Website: bh-photo
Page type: customer-info-address
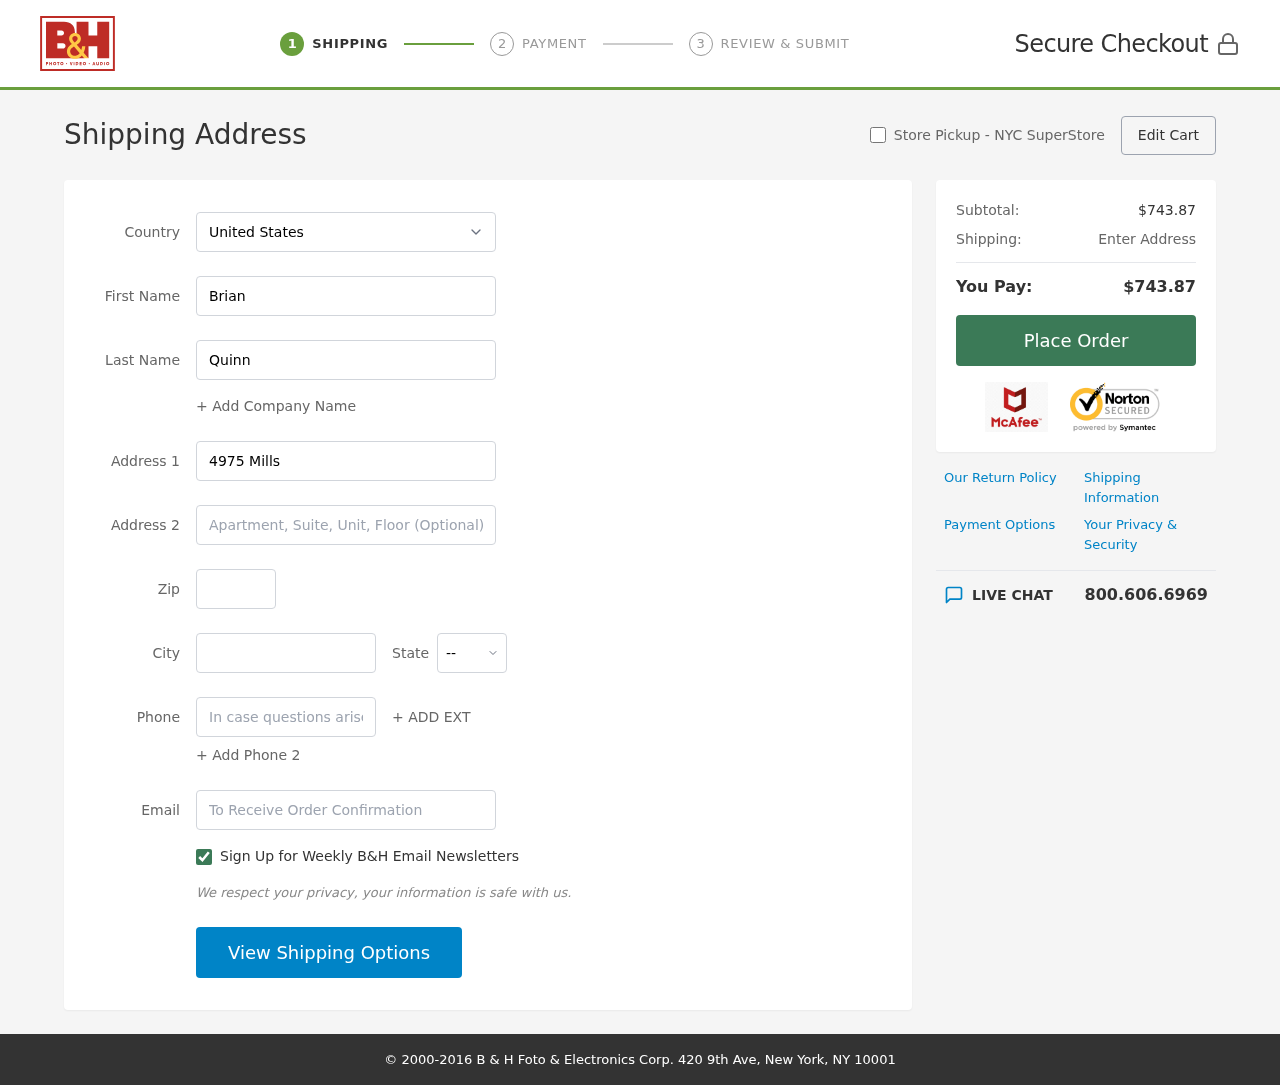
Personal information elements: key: PII_CITY
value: Rubiofurt
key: PII_COUNTRY
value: United States
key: PII_EMAIL
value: brian.quinn@gmail.com
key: PII_FIRSTNAME
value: Brian
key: PII_LASTNAME
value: Quinn
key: PII_PHONE
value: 7838408434
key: PII_POSTCODE
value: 81811
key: PII_STATE_ABBR
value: ND
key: PII_STREET
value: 4975 Mills Stream
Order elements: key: ORDER_SUBTOTAL
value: $743.87
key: ORDER_TOTAL
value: $743.87